Question: I have to create a web page with a big div (grey colored) and many divs (black colored) near it (float left).

At the moment I'm using a margin ('margin-right') which divides the black divs.
(I don't mind about the grey div because it's done.)
My problem is that the most right div for each row must not have the 'margin-right' because i haven't got any more space to give it.
I can't create a specific class ('margin-right: 0') for them because all the black divs will be added dynamically.
Is there any solution to my problem?
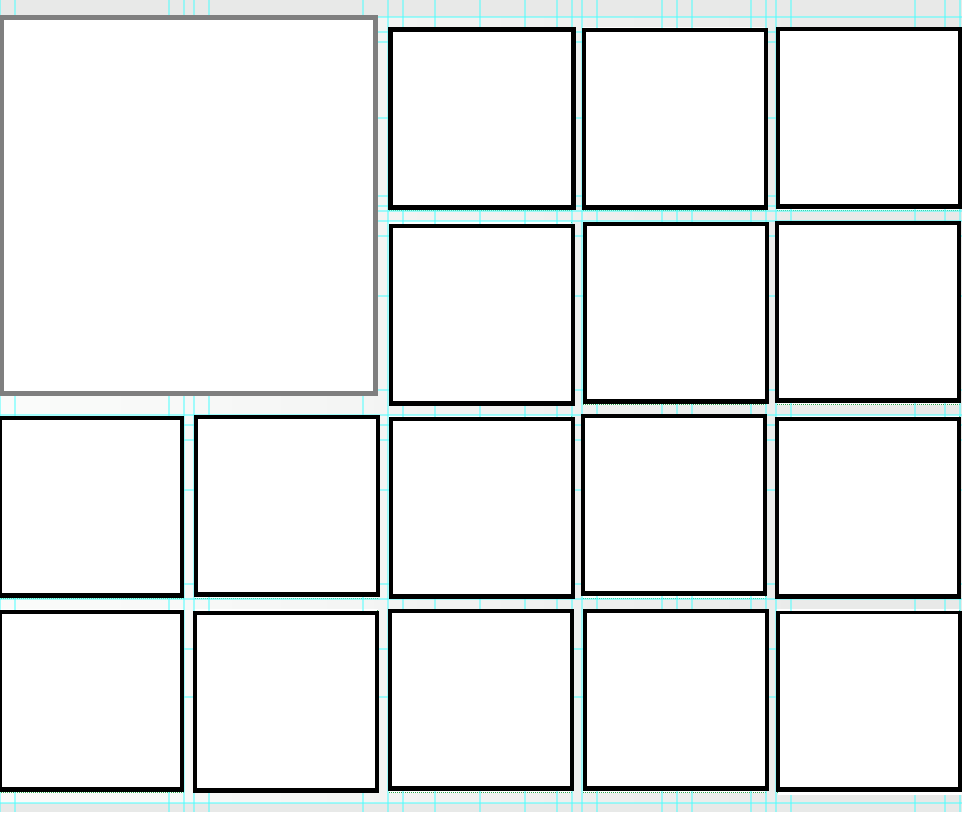
Answer: <URL>
HTML:
'''
<div id="wrapper">
<div id="big"></div>
<span></span>
<span></span>
....
</div>
'''
CSS:
'''
div#wrapper {
margin-left: -20px;
}
div#big {
float: left;
width: 220px;
height: 220px;
margin-left: 20px;
}
span {
float: left;
width: 100px;
height: 100px;
margin-left: 20px;
margin-bottom: 20px;
}
'''